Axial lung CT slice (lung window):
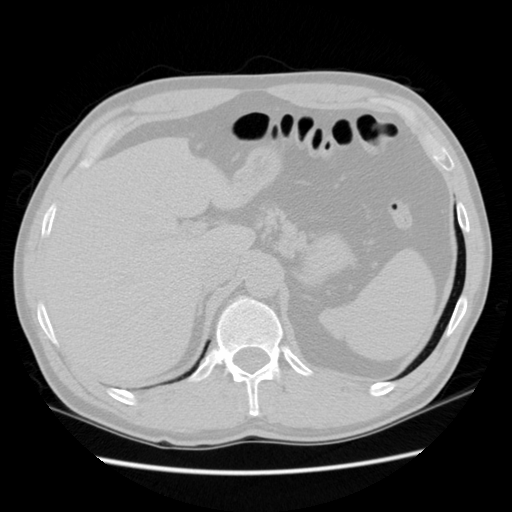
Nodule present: no